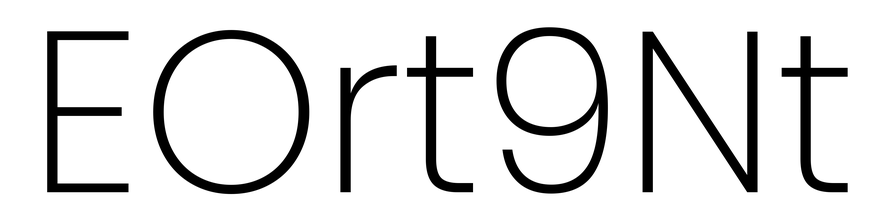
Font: Poppins-ExtraLight